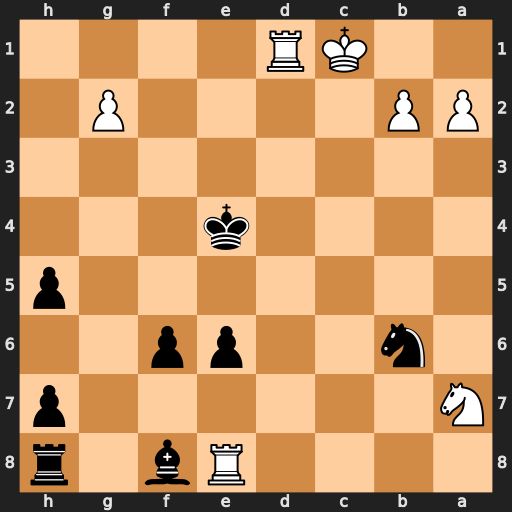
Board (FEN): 4Rb1r/N6p/1n2pp2/7p/4k3/8/PP4P1/2KR4
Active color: b
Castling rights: -
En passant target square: -
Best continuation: Bh6+ Kc2 Rxe8